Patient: sex F, age 75
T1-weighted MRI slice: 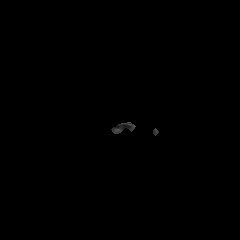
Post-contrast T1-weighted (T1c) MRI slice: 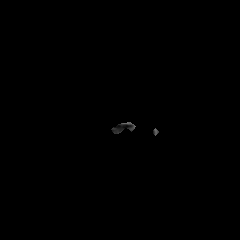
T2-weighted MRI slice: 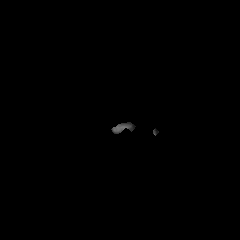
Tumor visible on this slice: no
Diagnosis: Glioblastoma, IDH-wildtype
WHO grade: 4